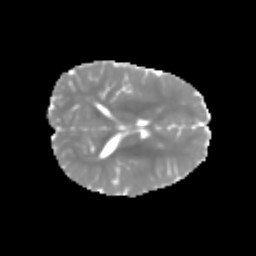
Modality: MD
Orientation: axial
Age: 6
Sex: male
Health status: healthy